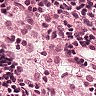
Metastatic tissue present: no